Field crop: maize
Growth stage: 2
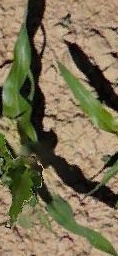
Species: maize